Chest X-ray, AP view. Patient: 40 years old, sex M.
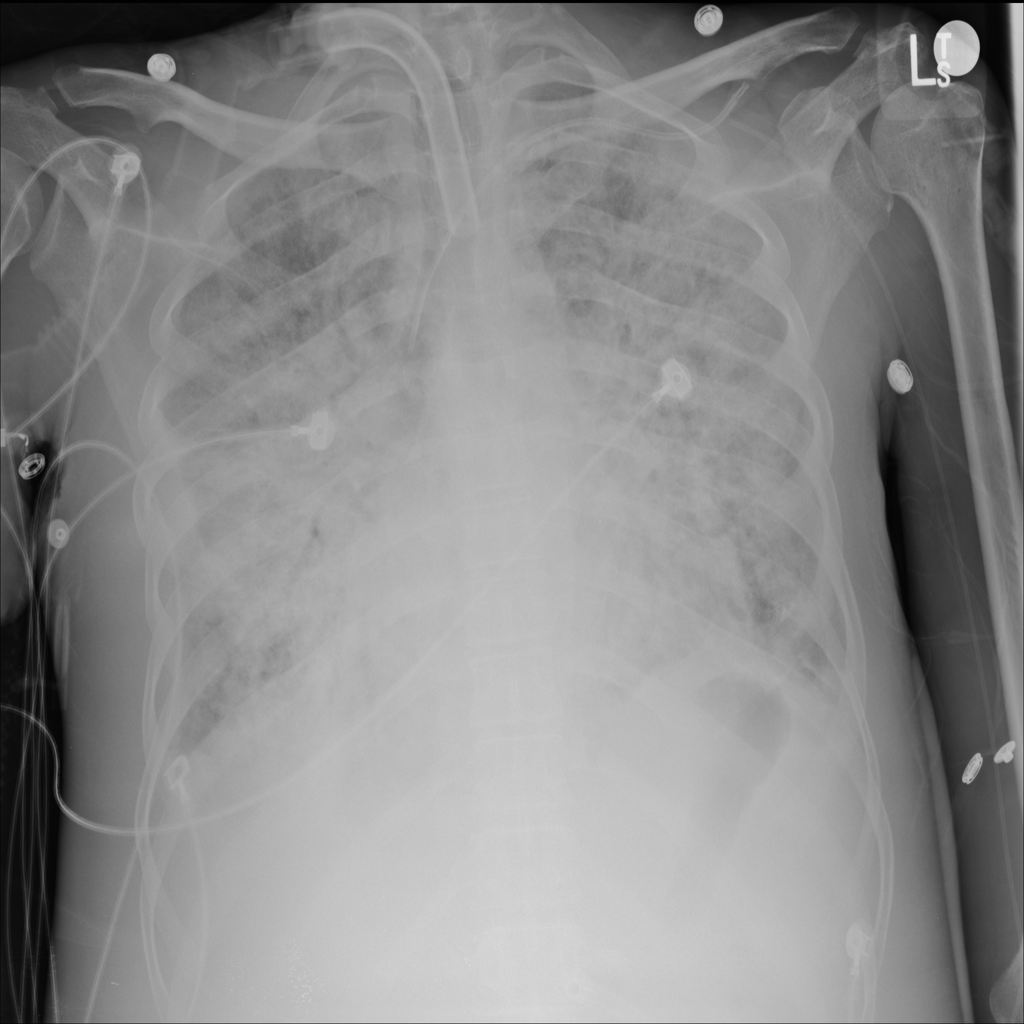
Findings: No Finding